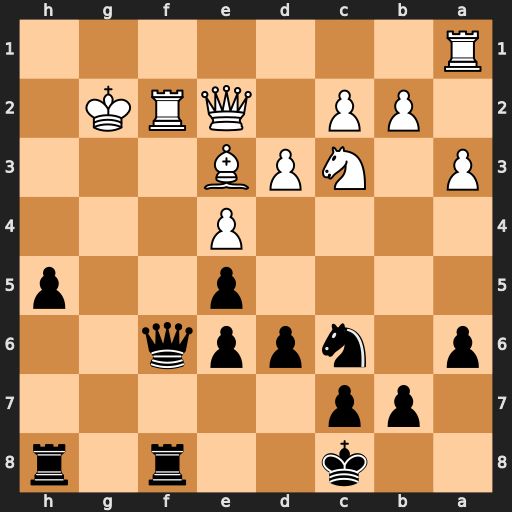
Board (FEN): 2k2r1r/1pp5/p1nppq2/4p2p/4P3/P1NPB3/1PP1QRK1/R7
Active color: b
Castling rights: -
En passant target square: -
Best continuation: Qh4 Rxf8+ Rxf8 Rg1 Nd4 Bxd4 exd4 Nd1 Rg8+ Kf1 Qh3+ Qg2 Rxg2